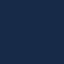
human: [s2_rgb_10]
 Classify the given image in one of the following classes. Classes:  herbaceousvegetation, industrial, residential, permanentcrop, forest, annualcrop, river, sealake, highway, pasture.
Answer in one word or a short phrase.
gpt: SeaLake